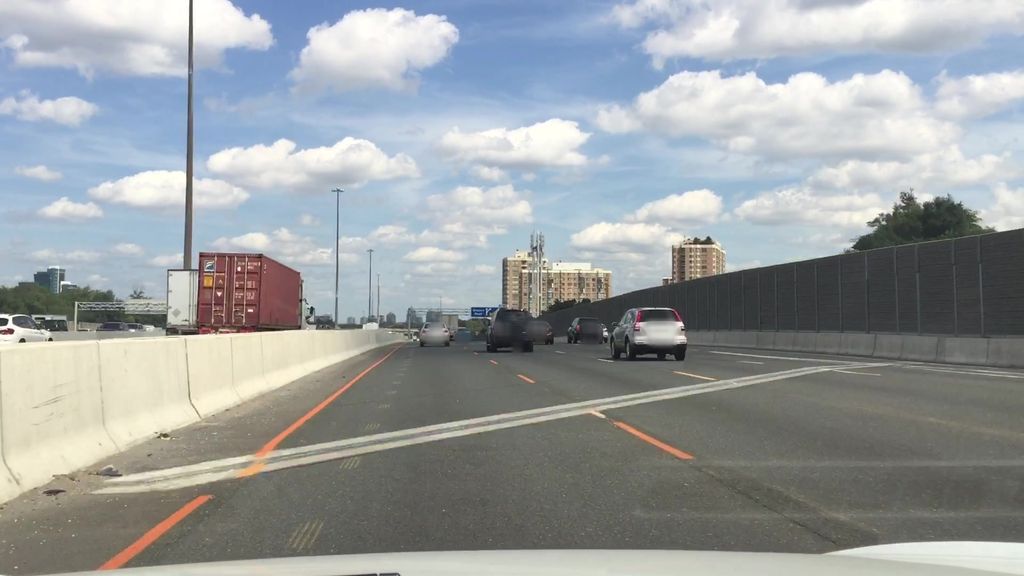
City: toronto